Question: This probably sounds weird, but somehow my program just ignores green color
First, I init GL like this: (I don't know, maybe it does matter)
'''
private static void initgl() {
glMatrixMode(GL_PROJECTION);
glLoadIdentity();
glOrtho(0, 1280, 720, 0, 1, -1);
glMatrixMode(GL_MODELVIEW);
glEnable(GL_TEXTURE_2D);
}
'''
I'm drawing a square like this:
'''
public static void gameLoop(){
while (!Display.isCloseRequested()){
glClear(GL_COLOR_BUFFER_BIT);
DrawStuff.square(10, 10, 100, 100, new byte[]{127,127,127});
Display.update();
Display.sync(60);
}
}
'''
and in square method I have
'''
public static void square(int x, int y, int w, int h, byte[] rgb) {
glColor3b(rgb[0], rgb[1], rgb[2]);
glBegin(GL_QUADS);
glVertex2i(x, y);
glVertex2i(x + w, y);
glVertex2i(x + w, y + h);
glVertex2i(x,y+h);
glEnd();
}
'''
When I run the program, I see this:

And by the way, color picker says it's #C808C7 . Not even #FF00FF like I expected
1. what happened to the green color?
2. why colors are off?
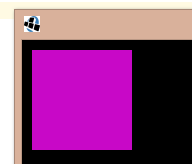
Answer: Ok, this answer helped me: <URL>
> That's not your problem, but it still needs to be done.
What was messing with my colors is 'glEnable(GL_TEXTURE_2D);' To achieve both color and texture filling I have to disable it each time I want to draw something with solid color and then enable again:
'''
public static void square(int x, int y, int w, int h, byte[] rgb) {
glDisable(GL_TEXTURE_2D);
glColor3b(rgb[0], rgb[1], rgb[2]);
glBegin(GL_QUADS);
glVertex2i(x, y);
glVertex2i(x + w, y);
glVertex2i(x + w, y + h);
glVertex2i(x,y+h);
glEnd();
glEnable(GL_TEXTURE_2D);
}
'''
Depending on your case, future reader, you may want to keep it disabled in the first place, only enabling it if you need to add textures.
Volia: